Field crop: tomato
Growth stage: 1
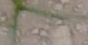
Species: cyperus